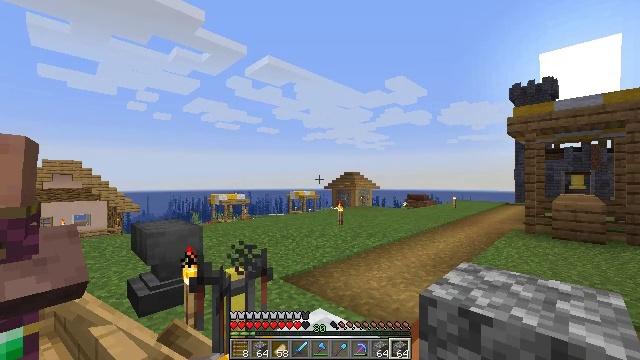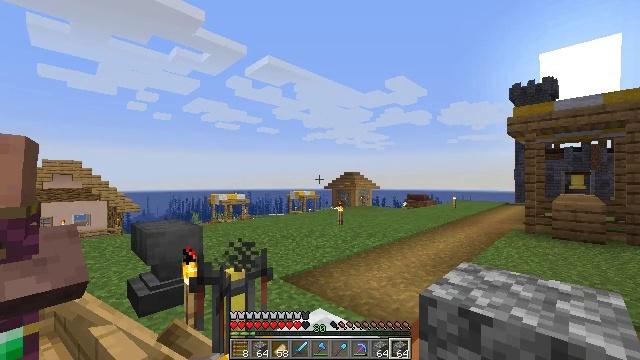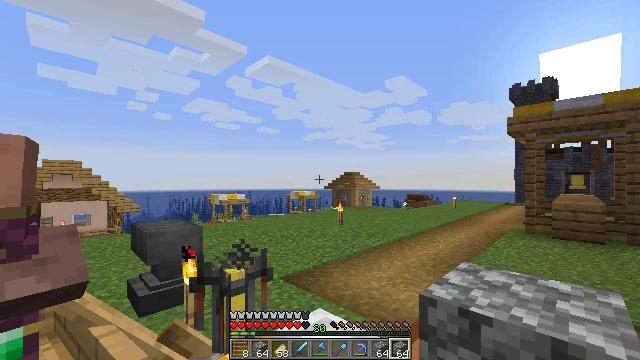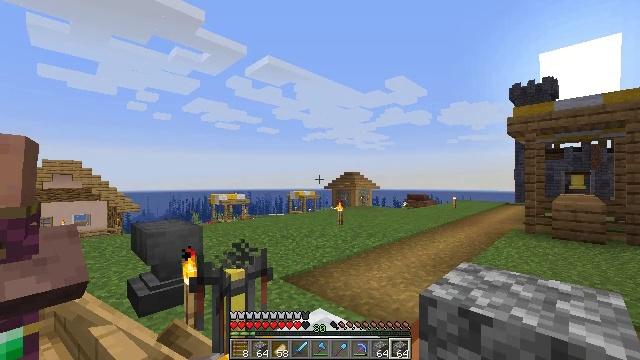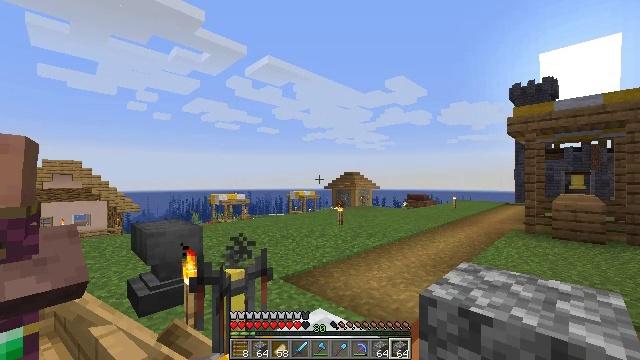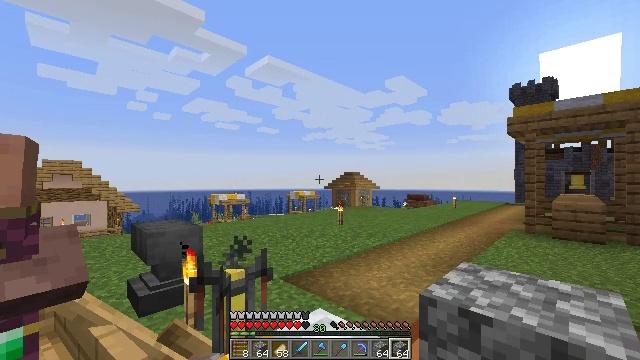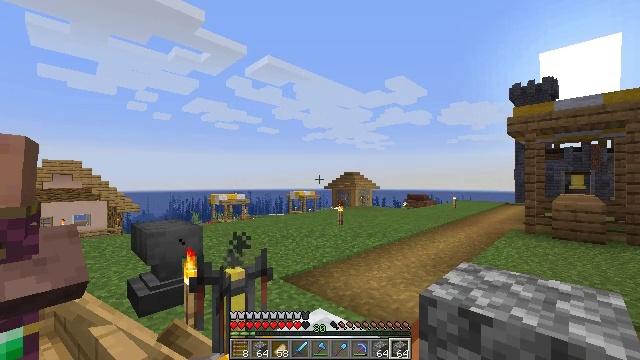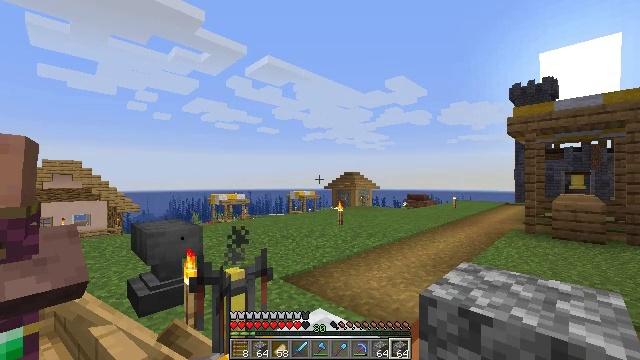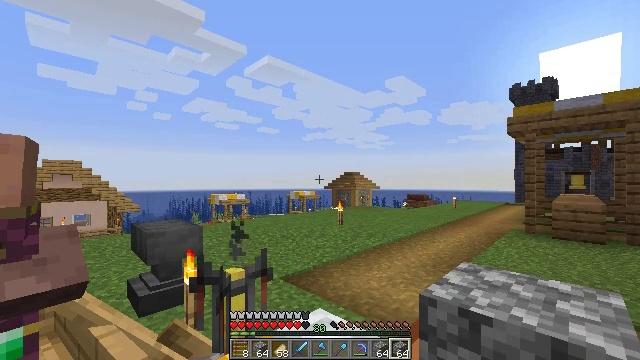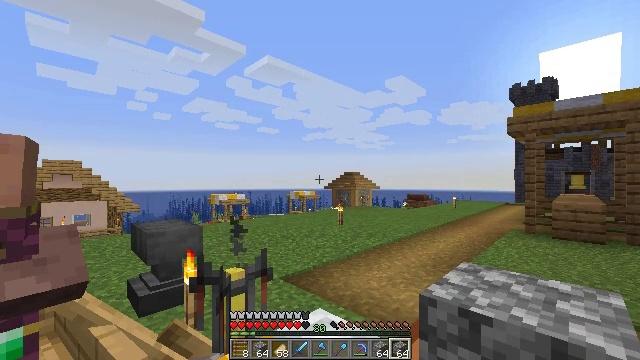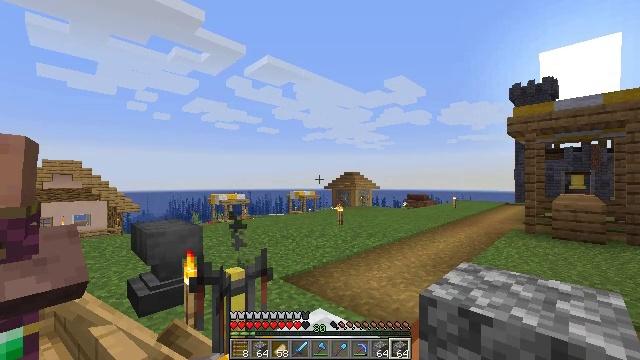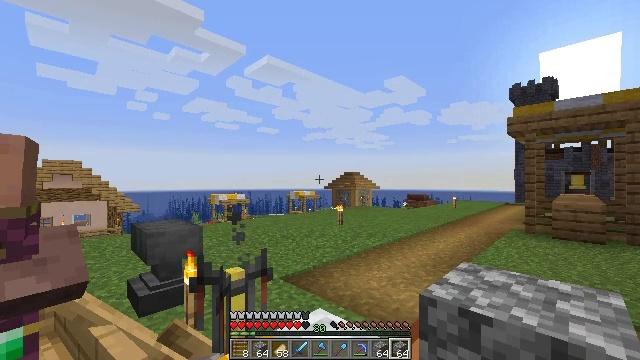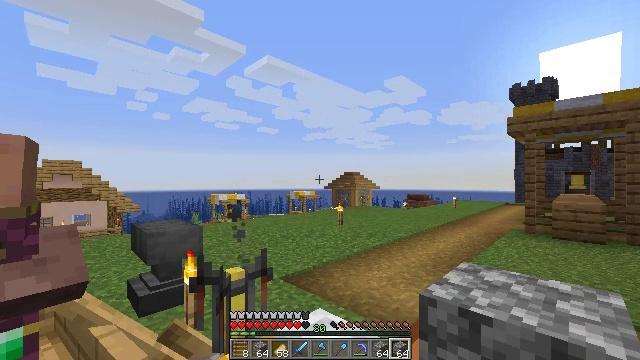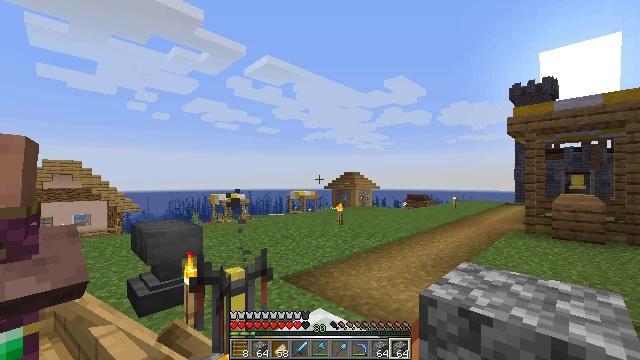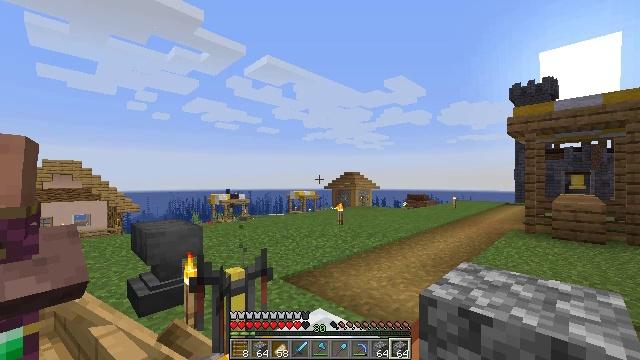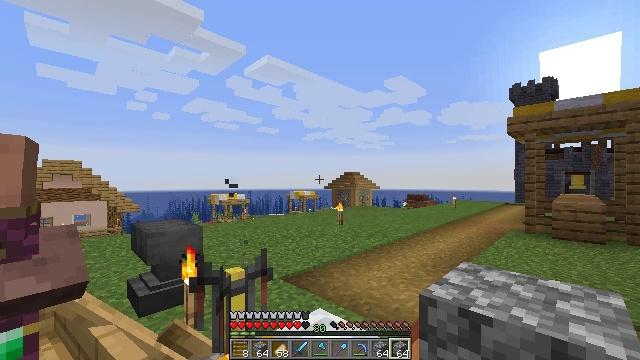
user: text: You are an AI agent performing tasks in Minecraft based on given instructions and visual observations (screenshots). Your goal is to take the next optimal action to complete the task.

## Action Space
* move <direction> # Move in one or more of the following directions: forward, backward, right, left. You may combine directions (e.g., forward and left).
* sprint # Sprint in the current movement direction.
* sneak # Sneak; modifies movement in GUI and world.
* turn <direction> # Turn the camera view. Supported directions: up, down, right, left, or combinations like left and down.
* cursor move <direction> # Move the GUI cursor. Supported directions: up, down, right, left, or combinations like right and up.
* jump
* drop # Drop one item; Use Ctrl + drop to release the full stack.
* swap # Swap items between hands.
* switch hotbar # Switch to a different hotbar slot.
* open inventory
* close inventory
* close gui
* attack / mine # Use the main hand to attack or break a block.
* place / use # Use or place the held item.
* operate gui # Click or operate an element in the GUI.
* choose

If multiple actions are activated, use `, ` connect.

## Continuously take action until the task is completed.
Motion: motion action
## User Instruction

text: Produce a diamond hoe at the crafting table.
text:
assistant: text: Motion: no_op
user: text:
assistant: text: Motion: no_op
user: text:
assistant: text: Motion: no_op
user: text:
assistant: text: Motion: no_op
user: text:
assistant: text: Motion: no_op
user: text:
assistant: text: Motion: no_op
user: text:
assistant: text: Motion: no_op
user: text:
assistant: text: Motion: no_op
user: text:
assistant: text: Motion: no_op
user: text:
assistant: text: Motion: no_op
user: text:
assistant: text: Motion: no_op
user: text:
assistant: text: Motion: no_op
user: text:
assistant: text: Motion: no_op
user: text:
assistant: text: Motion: no_op
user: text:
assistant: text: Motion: no_op
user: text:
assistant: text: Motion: no_op
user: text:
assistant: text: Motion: no_op
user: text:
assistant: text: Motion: no_op
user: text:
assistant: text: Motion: no_op
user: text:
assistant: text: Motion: no_op
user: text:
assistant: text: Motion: no_op
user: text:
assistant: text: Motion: no_op
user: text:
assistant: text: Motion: no_op
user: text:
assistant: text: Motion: no_op
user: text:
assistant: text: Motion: no_op
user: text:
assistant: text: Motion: no_op
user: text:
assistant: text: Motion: no_op
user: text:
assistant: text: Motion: no_op
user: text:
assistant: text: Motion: no_op
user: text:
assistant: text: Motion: no_op